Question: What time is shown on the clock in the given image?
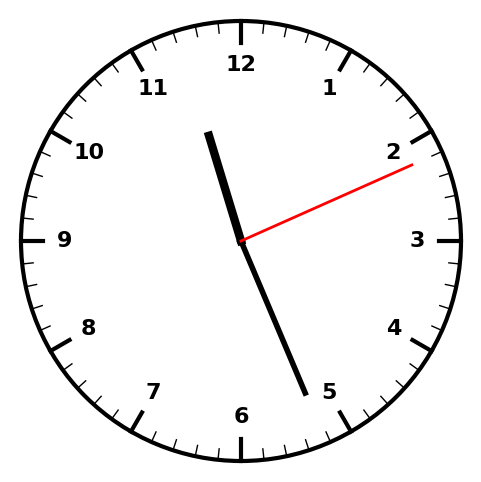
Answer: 11:26:11